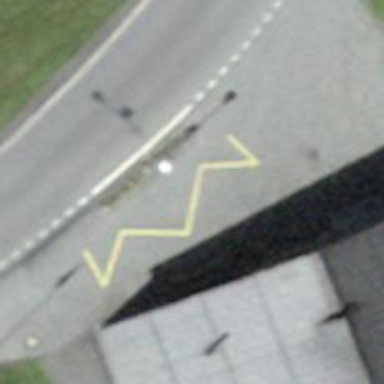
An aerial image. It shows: Bus stop along the road.